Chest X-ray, PA view. Patient: 40 years old, sex M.
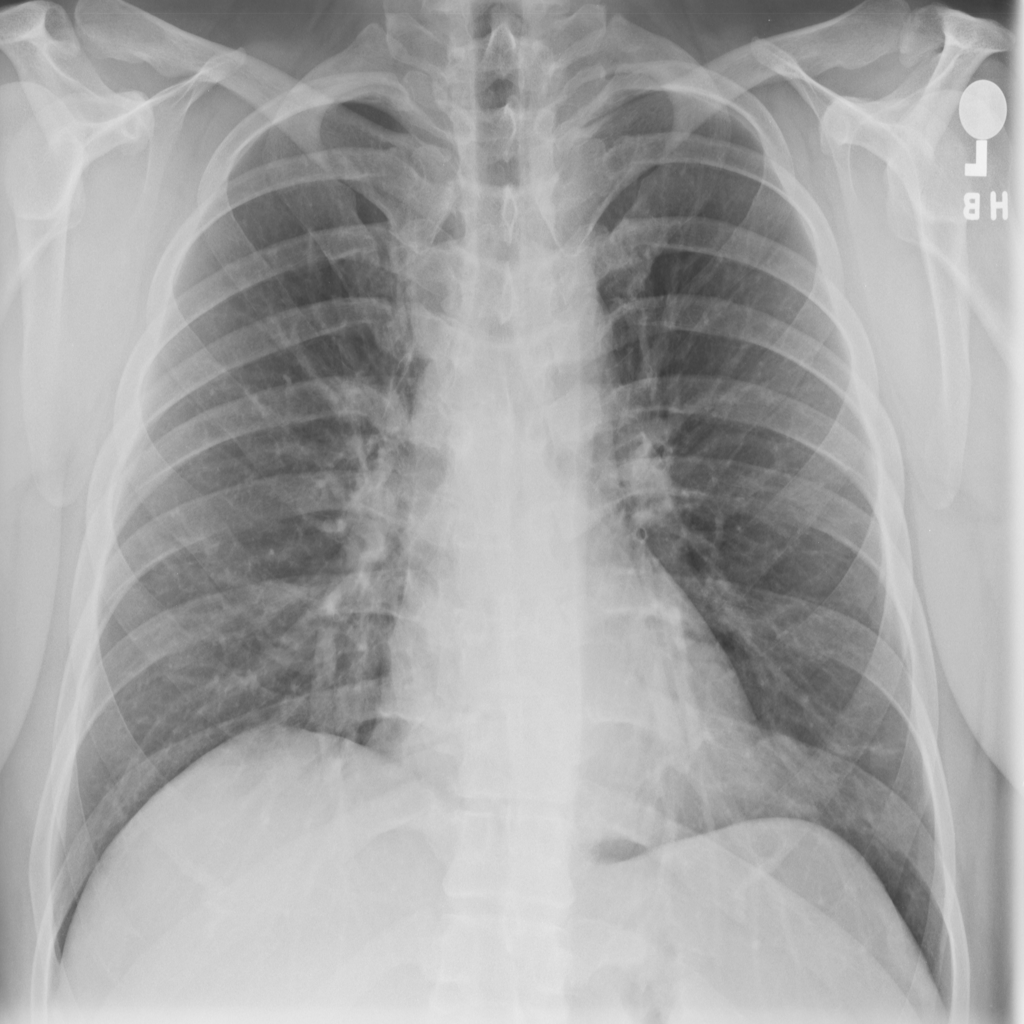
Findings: Atelectasis